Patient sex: M
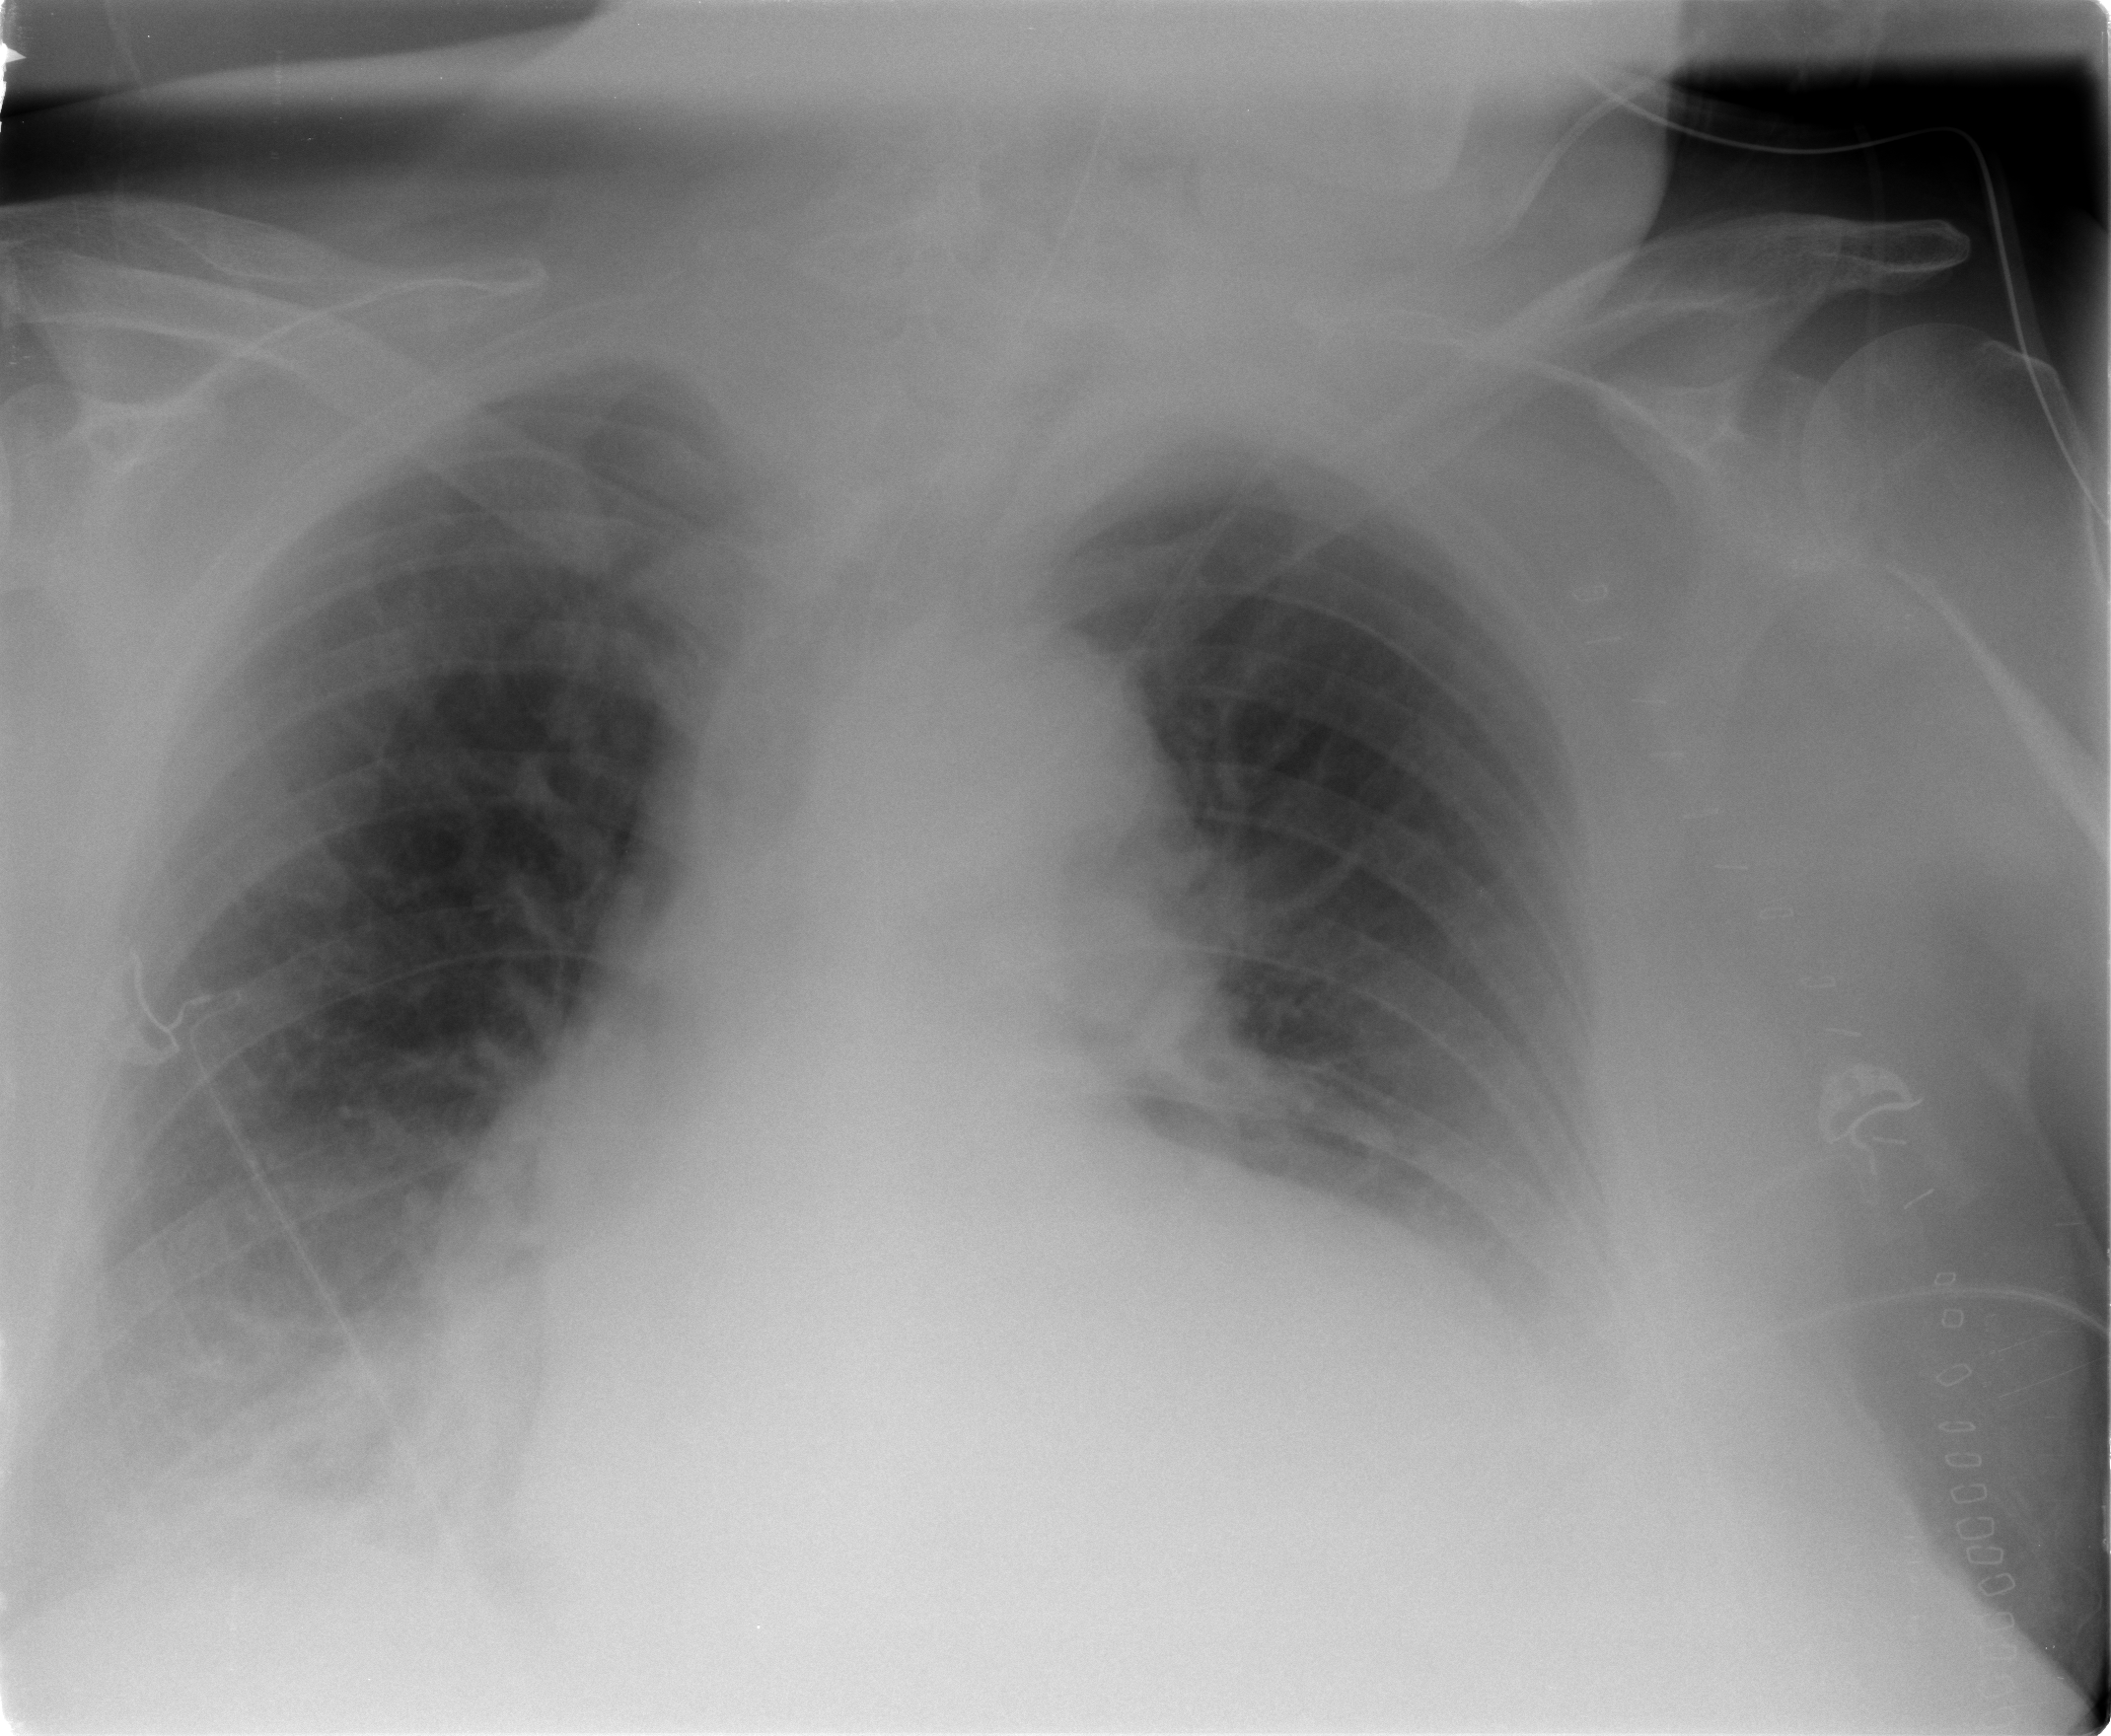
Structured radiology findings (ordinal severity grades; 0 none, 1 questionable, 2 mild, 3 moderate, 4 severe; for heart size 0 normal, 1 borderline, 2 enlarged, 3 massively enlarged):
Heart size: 2
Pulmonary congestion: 2
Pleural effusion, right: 3
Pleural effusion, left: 2
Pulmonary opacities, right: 1
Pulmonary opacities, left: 0
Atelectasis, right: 2
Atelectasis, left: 2